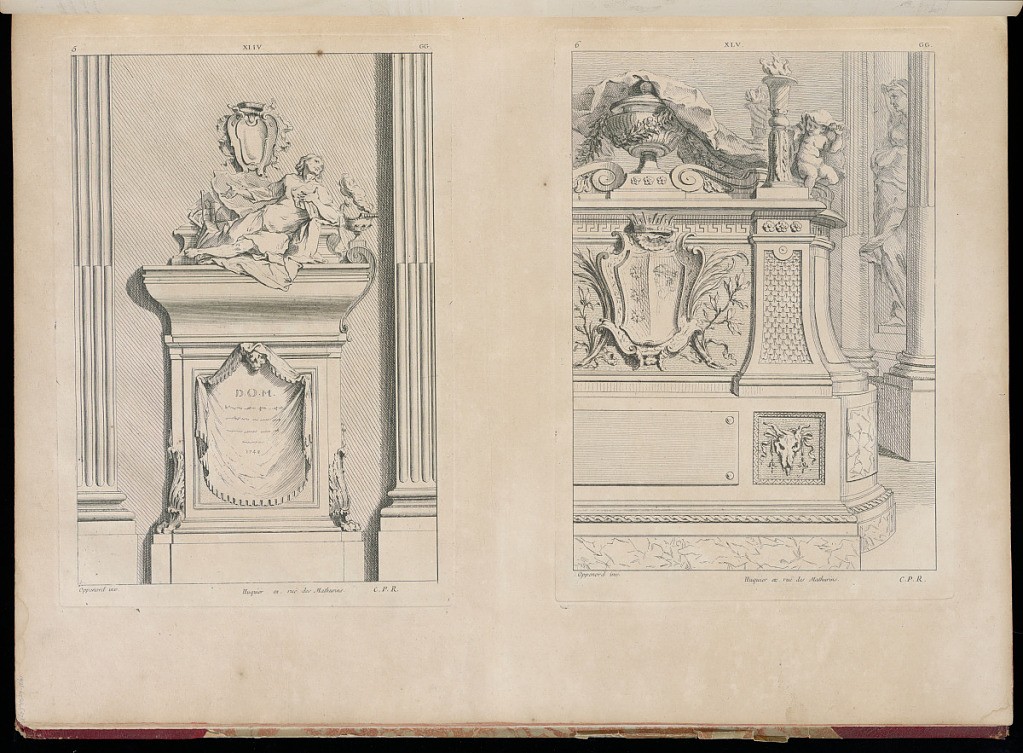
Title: Tomb Designs
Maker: Gilles-Marie Oppenord, French, 1672–1742
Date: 1749-1761
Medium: Etching and engraving on laid paper
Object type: Bound print
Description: Page with two plates printed next to one another. The tomb of the left plate is inscribed at its base "D.O.M.," and has on its top a sculptural group of a reclining man with his hand stretched back toward motifs of his trade, and an incense burning vase. A rocaille cartouche hangs on the wall above the tomb. The tomb of the right plate is freestanding, and decorated with veined marbles, a bucranium, a coat of arms, meander carving, fish scale pattern, and rosettes, and a large, draped vase and putto at the top. Both plates are signed with Oppenord's name and numbered.